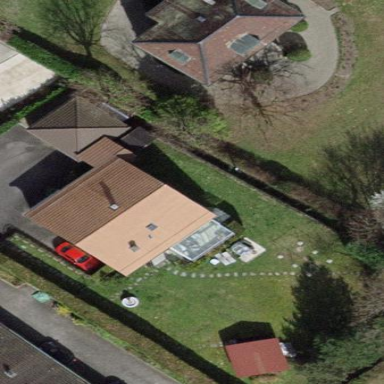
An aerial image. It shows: Garden surrounded by fence.